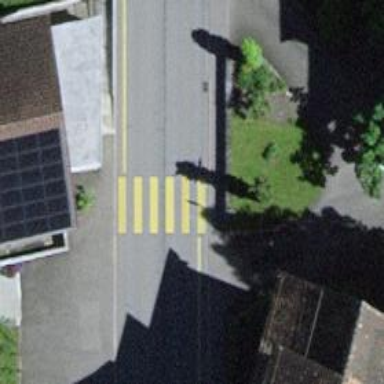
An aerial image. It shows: Uncontrolled zebra crossing with notable zebra markings.